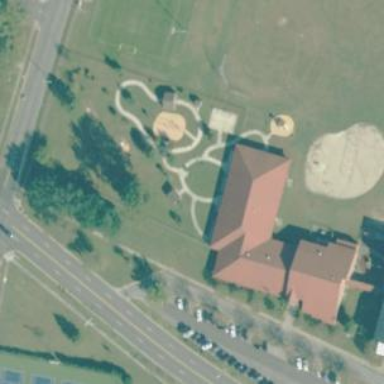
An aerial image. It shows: Playground area for leisure land.